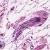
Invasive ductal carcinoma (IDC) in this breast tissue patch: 0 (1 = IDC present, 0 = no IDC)